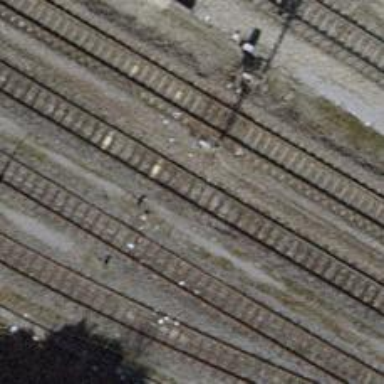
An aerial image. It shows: Rail siding with electrified tracks using contact line.